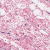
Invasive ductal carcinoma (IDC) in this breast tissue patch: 0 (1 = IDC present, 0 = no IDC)